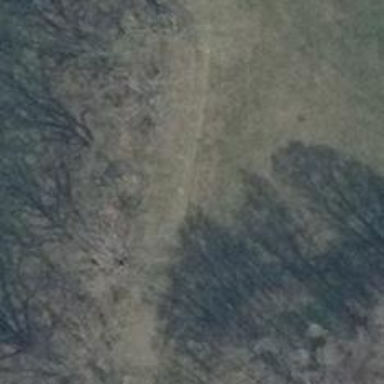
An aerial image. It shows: Sandy track with grade 5 track type.